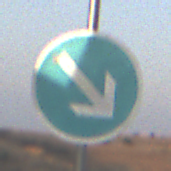
Verkehrszeichen: VorgeschriebeneVorbeifahrtRechts
Umgebung: Outdoor, Nature
Tageszeit: SunriseSunset
Wetter: PartlyCloudy
Licht: Natural
Jahreszeit: NotSpecified
Kontrast: HighContrast